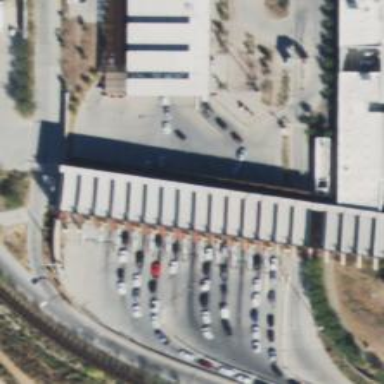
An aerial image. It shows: Border control barrier.